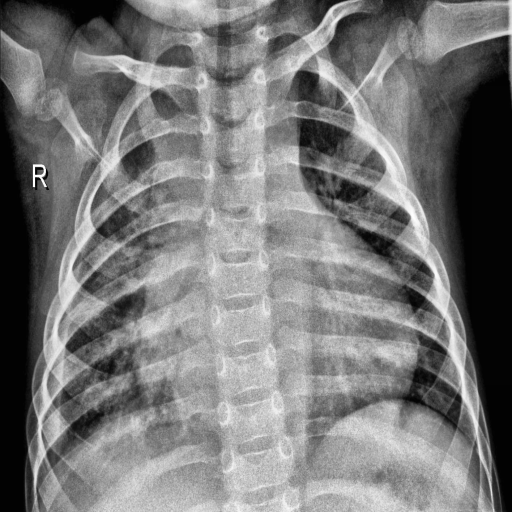
Finding: PNEUMONIA